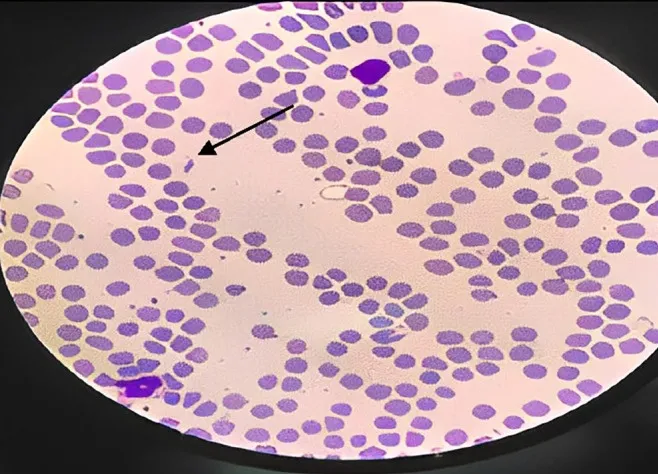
Peripheral blood smear shows mild anisocytosis with large platelet. Large platelet is shown with an arrow. (Wright-Giemsa stain, Magnification: 100x).
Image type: pathology (giemsa)